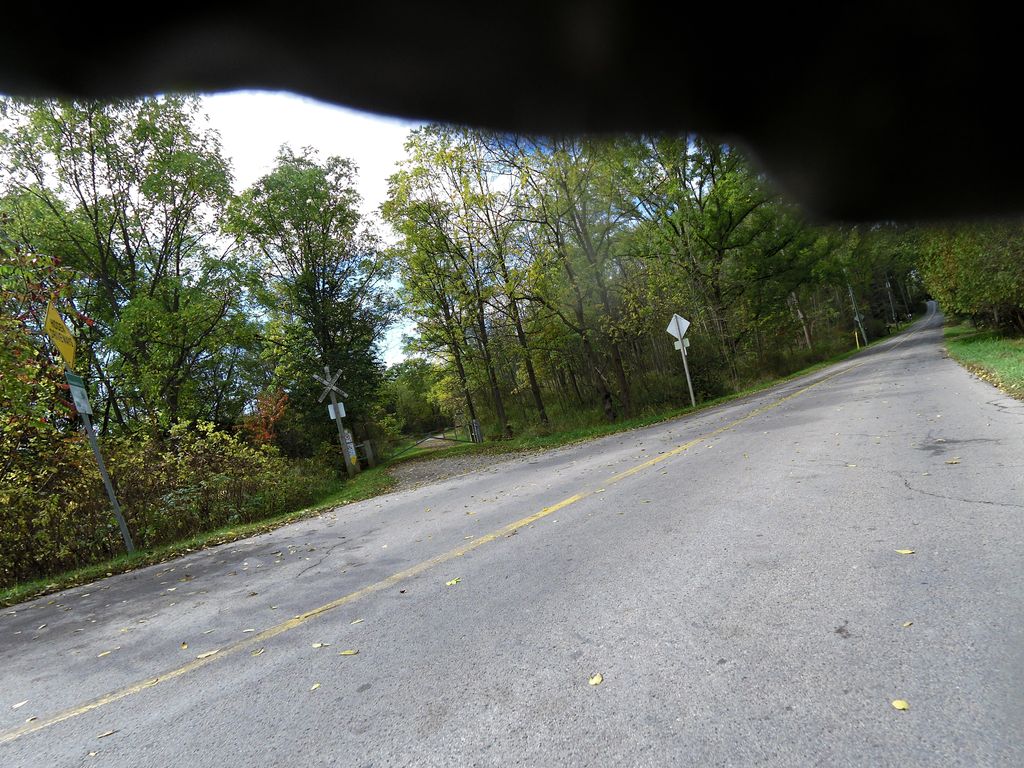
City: hamilton